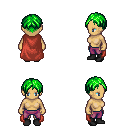
a pixel art fantasy rpg character, female body template, human, tanned skin, maroon cape, magenta pants, green parted hairstyle, black shoes, four views (front, back, left, right), 2x2 character sprite sheet, small pixel art, hard edges, no anti-aliasing